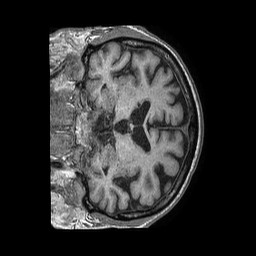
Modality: T1w
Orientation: coronal
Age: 80
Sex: male
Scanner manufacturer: philips
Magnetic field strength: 1.5 T
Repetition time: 0.007647 s
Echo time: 0.003532 s